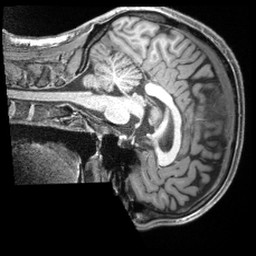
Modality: T1w
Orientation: sagittal
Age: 29
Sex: male
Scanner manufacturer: siemens
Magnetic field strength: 3 T
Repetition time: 2.4 s
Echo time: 0.00226 s